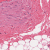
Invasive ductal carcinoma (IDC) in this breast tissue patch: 0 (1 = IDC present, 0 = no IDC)